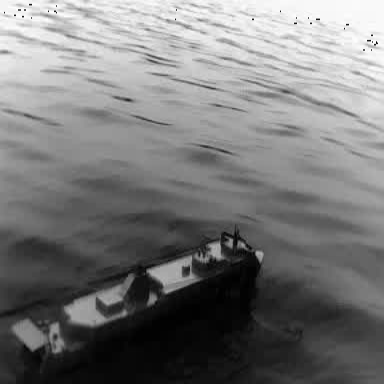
There is a container_ship in the infrared image.